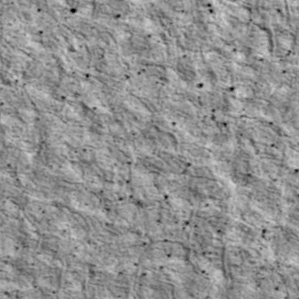
Label: non_frost